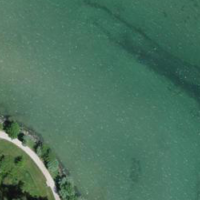
EUNIS habitat code: 14
Species observed at this site:
Chelidonium majus
Mergus merganser